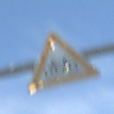
Verkehrszeichen: RadverkehrRechts
Umgebung: Outdoor, Nature
Tageszeit: MorningAfternoon
Wetter: PartlyCloudy
Licht: Natural
Jahreszeit: NotSpecified
Kontrast: HighContrast